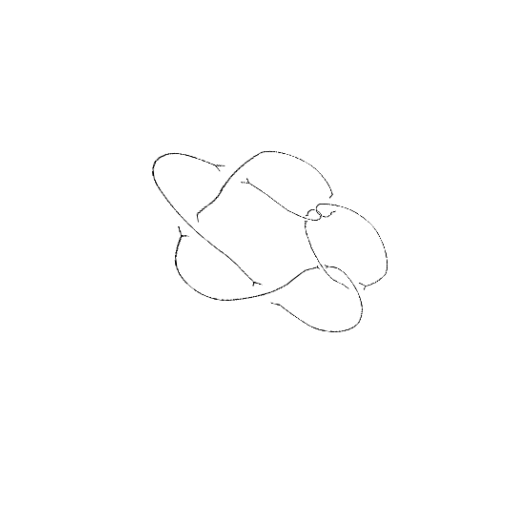
Crossing number: 9